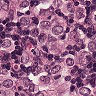
Metastatic tissue present: yes